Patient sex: F
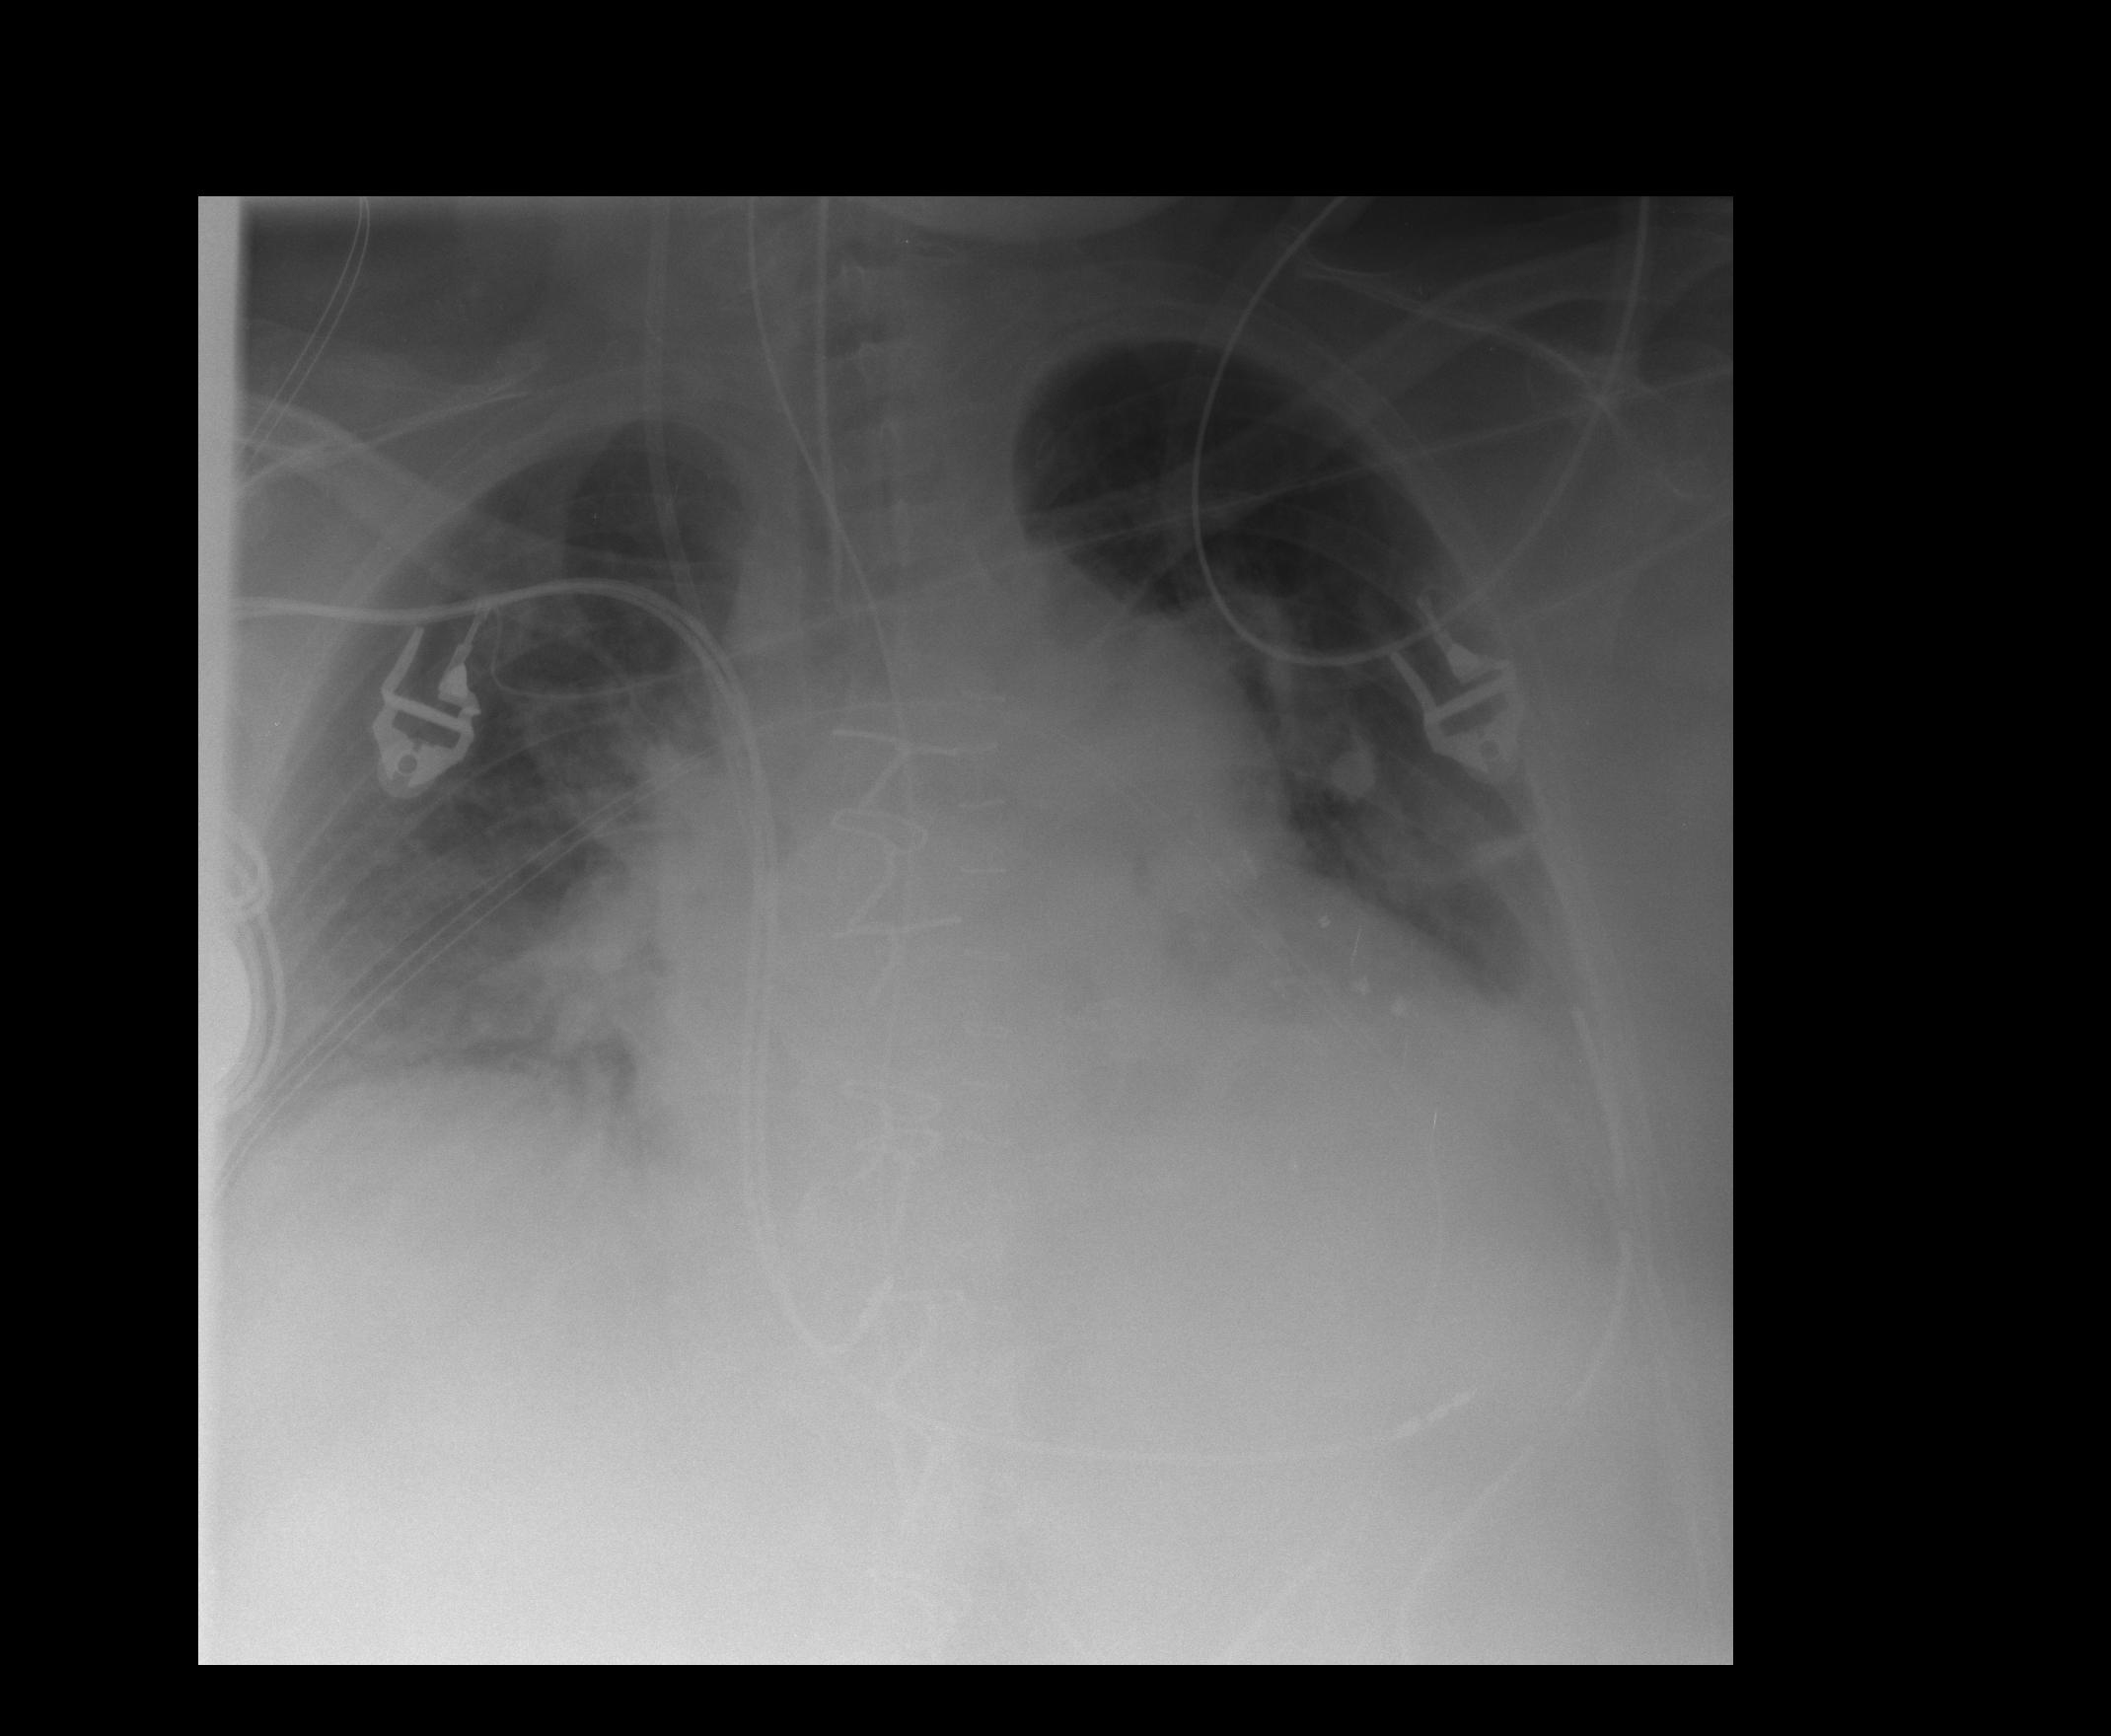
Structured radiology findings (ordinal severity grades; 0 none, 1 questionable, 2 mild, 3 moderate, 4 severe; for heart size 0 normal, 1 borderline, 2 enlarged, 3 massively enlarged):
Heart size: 3
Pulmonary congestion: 3
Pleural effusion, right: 2
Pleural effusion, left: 2
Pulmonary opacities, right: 3
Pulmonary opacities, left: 0
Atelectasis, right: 2
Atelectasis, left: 2